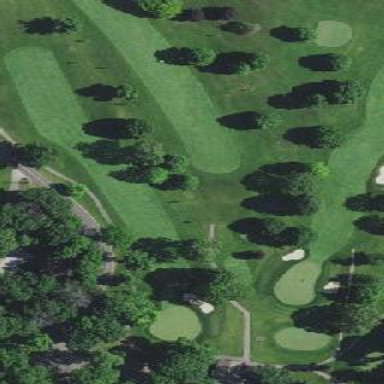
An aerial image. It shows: Golf fairway surrounded by grass.